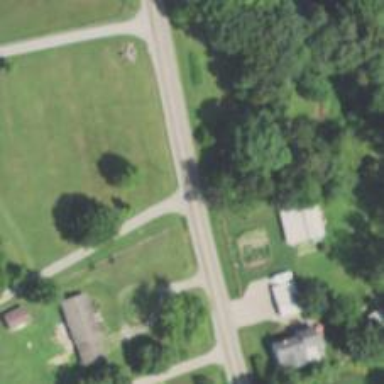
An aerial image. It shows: Tertiary road.